Interaction volume radius: 5 \u00c5
Interaction volume height: 40 \u00c5
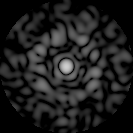
Disorder parameter: 0.7998